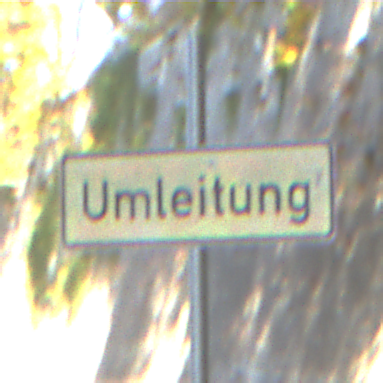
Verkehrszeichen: Umleitungsankuendigung
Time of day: Midday
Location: Outdoor (Urban)
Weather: Clear
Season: NotSpecified
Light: Natural